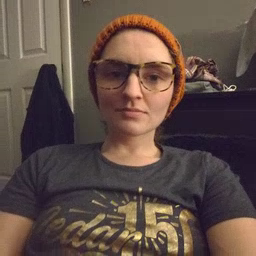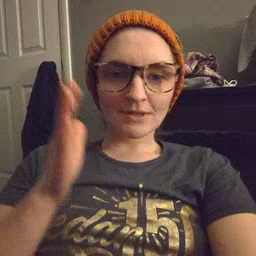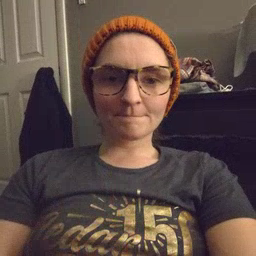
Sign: beside